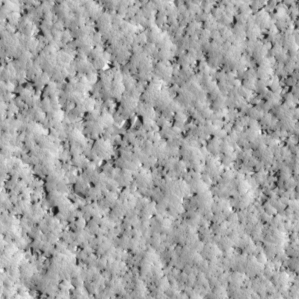
Label: non_frost